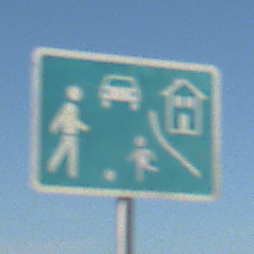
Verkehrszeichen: BeginnVerkehrsberuhigterBereich
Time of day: MorningAfternoon
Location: Outdoor (Nature)
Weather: Clear
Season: Autumn
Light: Natural